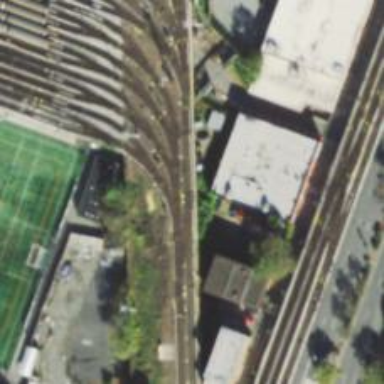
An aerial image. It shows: Bridge over electrified rail yard.